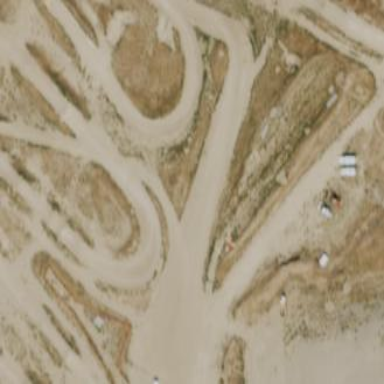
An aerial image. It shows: Motor raceway with unpaved surface.